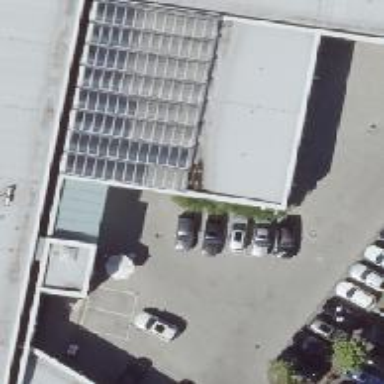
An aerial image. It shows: View of roof of building.